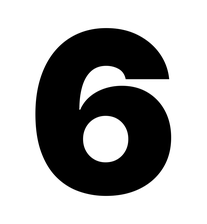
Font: Inter_Black